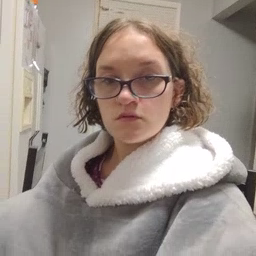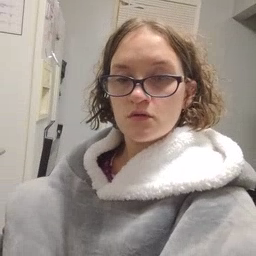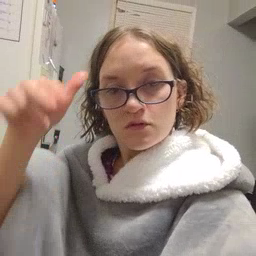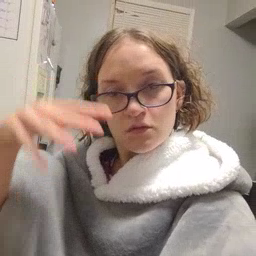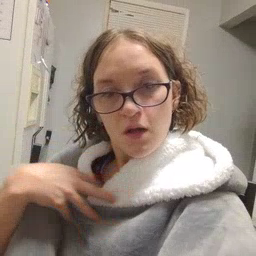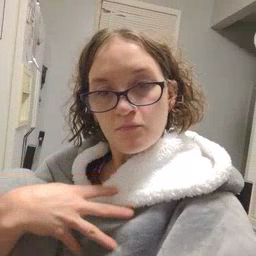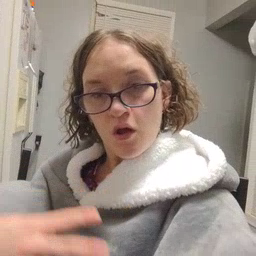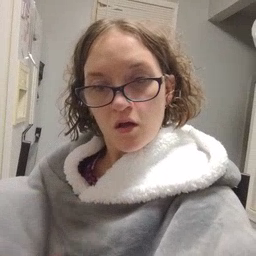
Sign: zebra